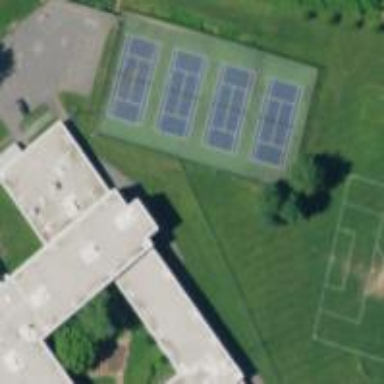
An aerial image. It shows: Hard court tennis pitch for leisure.